Question: Maybe this image will better explain the problem I have right now,

And this is the code I have right now.
'''
func tableView(tableView: UITableView, cellForRowAtIndexPath indexPath: NSIndexPath) -> UITableViewCell {
let cell = tableView.dequeueReusableCellWithIdentifier("cell") as UITableViewCell!
let songAlbumImage = UIImageView()
let songSongName = UILabel()
songSongName.text = "\(indexPath.row + 1): \(self.songNames[indexPath.row])"
songSongName.frame = CGRectMake(80, 0, screenWidth-80, 75)
songSongName.font = UIFont(name: "ElliotSans-Regular", size: 18)
songSongName.textColor = UIColor.whiteColor()
songSongName.numberOfLines = 2
let url = NSURL(string: String(songAlbumCovers[indexPath.row]))
let data = NSData(contentsOfURL: url!)
if (data != nil) {
songAlbumImage.hnk_setImageFromURL(url!, placeholder: UIImage(named: "placeholder1.png"), format: Format<UIImage>(name: "image"), failure: { (error) -> () in }) { (image) -> () in
songAlbumImage.image = image
}
} else {
songAlbumImage.image = UIImage(named: "placeholder1.png")
}
songAlbumImage.frame = CGRectMake(0, 0, 75, 75)
cell.addSubview(songAlbumImage)
cell.addSubview(songSongName)
return cell
}
'''
I just want the label to show up once
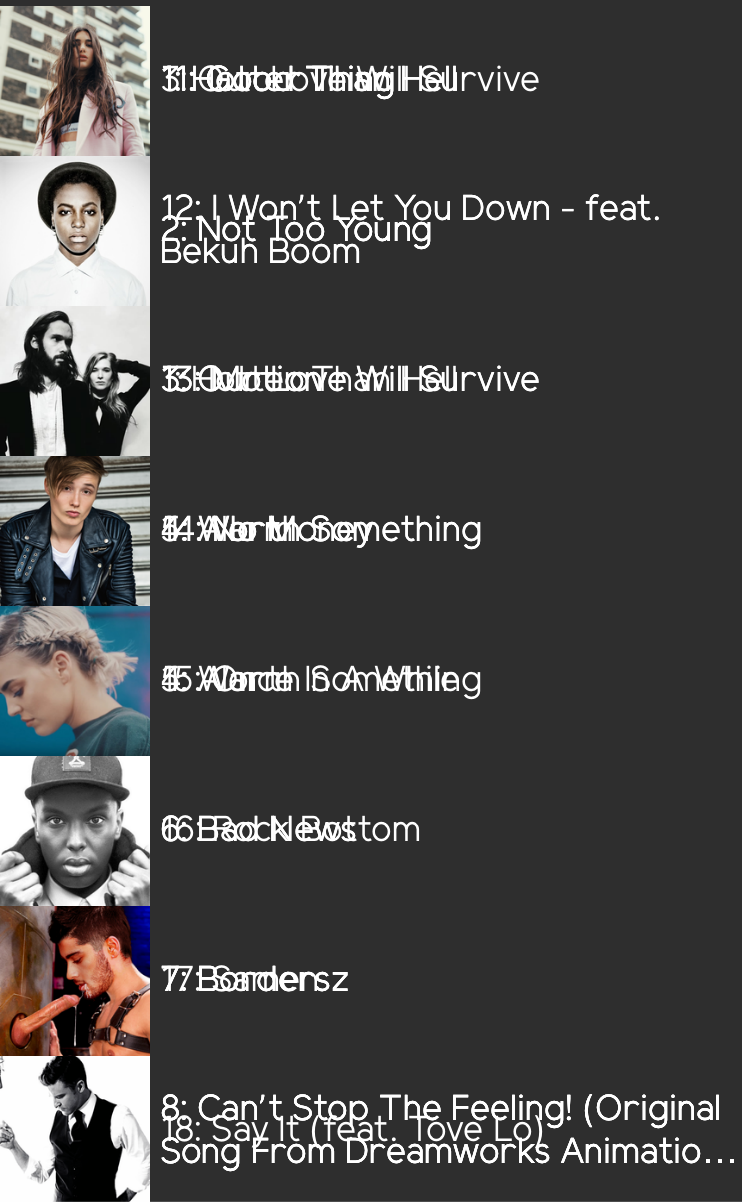
Answer: I suggest to use 'UITableviewCell' instead of doing add 'UIImageView' and 'UILabel' in 'CellForRowIndexPath' method. But as par your code try to add following two for loop for remove 'UILabel' and 'UIImageView' before add it subview to Cell:
'''
for view in cell.subviews {
if let label = view as? UILabel {
label.removeFromSuperview()
}
}
'''
'''
for view in cell.subviews {
if let imgView = view as? UIImageView {
imgView.removeFromSuperview()
}
}
'''